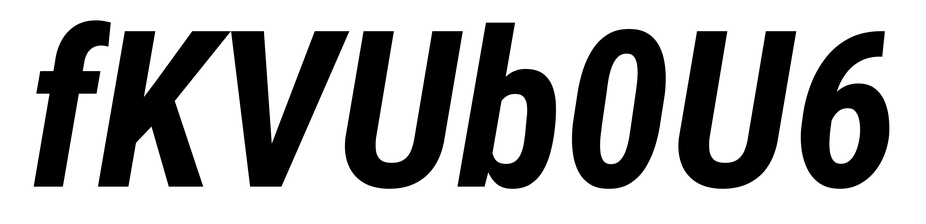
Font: Roboto-Italic_Condensed_Bold_Italic